Question: I have a code where I'm using the 'create_image()' method of Canvas, I want to use tags to bind the respective methods but when I run the code the image doesn't show up on the canvas.
I made a simple code example to show what I mean:
'''
from tkinter import *
class CanvasM(Canvas):
width = 600
height = 400
def __init__(self, master):
super().__init__(master, width=self.width, height=self.height, bg='black')
self.pack(pady=20)
self.create_an_image(
file='images/cat-image-no-background/cat.png', x=320, y=180)
self.tag_bind('imagec', "<ButtonPress-1>", self.press)
self.tag_bind('imagec', "<ButtonRelease-1>", self.release)
self.tag_bind('imagec', "<B1-Motion>", self.motion)
def create_an_image(self, file, x, y):
img = PhotoImage(file)
self.create_image(
x, y, image=img, tags=('imagec',))
def press(self, event):
print(event.x, event.y)
def release(self, event):
print(event.x, event.y)
def motion(self, event):
print(event.x, event.y)
if __name__ == '__main__':
root = Tk()
root.title('Holi')
root.geometry("800x600")
c = CanvasM(root)
root.mainloop()
'''
It just looks like an empty canvas:

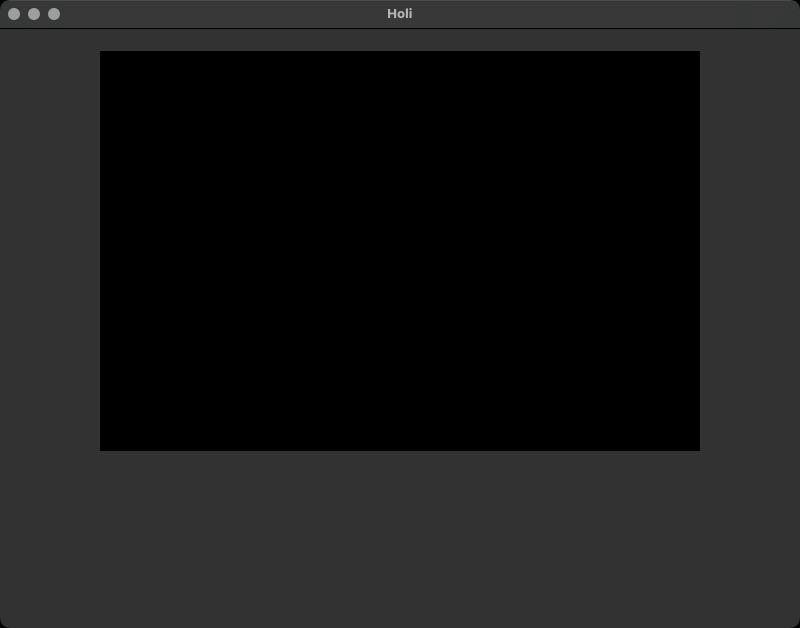
Answer: There are two issues in 'create_an_image()':
- 'img''self.img'- 'file''PhotoImage()'
'''
def create_an_image(self, file, x, y):
# use instance variable self.img instead of local variable img
# use file option of PhotoImage
self.img = PhotoImage(file=file)
self.create_image(x, y, image=self.img, tags=('imagec',))
'''